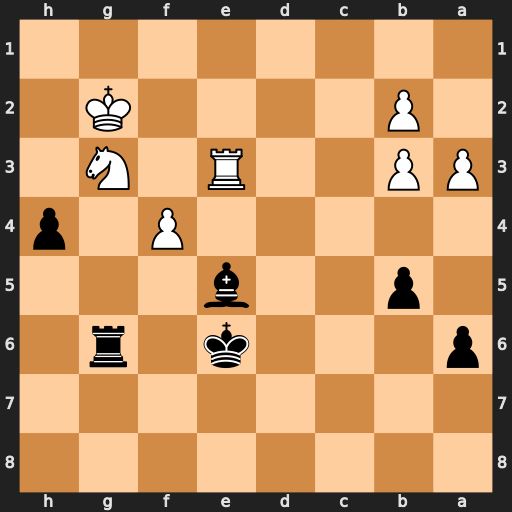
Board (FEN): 8/8/p3k1r1/1p2b3/5P1p/PP2R1N1/1P4K1/8
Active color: b
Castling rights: -
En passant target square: -
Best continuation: Rxg3+ Rxg3 hxg3